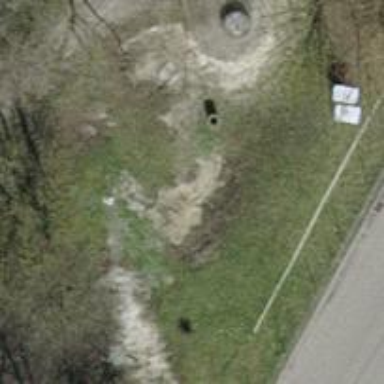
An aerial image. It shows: Bench.